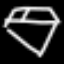
Label: diamond